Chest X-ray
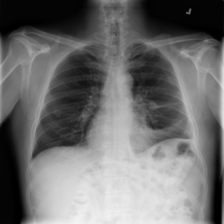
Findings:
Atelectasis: negative
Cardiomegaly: negative
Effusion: negative
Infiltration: negative
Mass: negative
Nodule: negative
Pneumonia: negative
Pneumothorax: negative
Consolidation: negative
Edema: negative
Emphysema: negative
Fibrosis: negative
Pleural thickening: positive
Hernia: negative